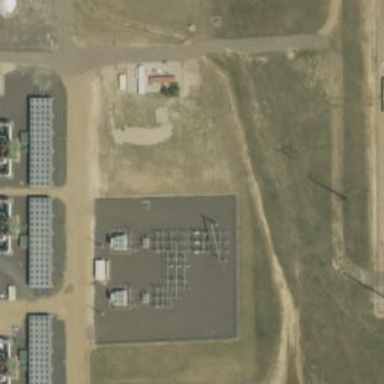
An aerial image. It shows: Power substation.